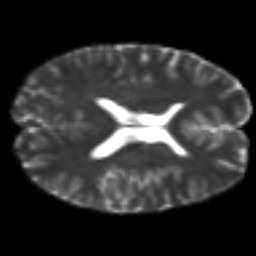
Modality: T2w
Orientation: axial
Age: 28
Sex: male
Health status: healthy
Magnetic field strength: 3 T
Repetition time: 8.4 s
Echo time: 0.0926 s